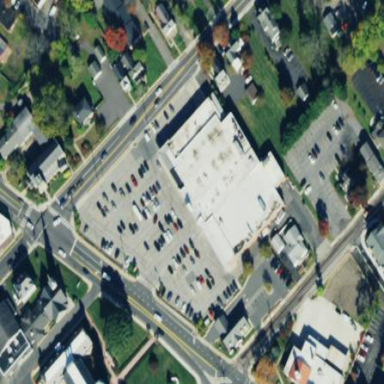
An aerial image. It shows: Supermarket with white quadruple saltbox-shaped roof.